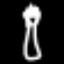
Label: fork